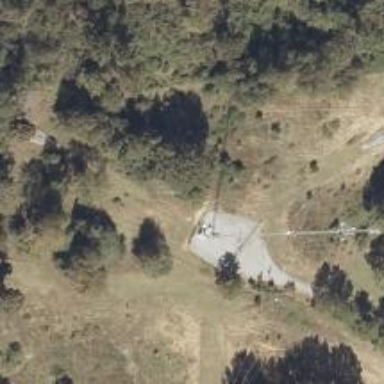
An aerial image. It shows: Man-made mast used for communication purposes.